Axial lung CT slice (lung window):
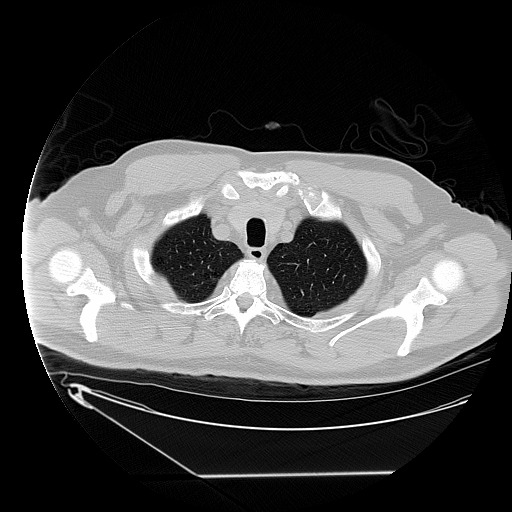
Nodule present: no